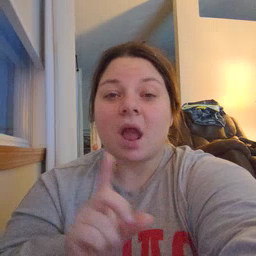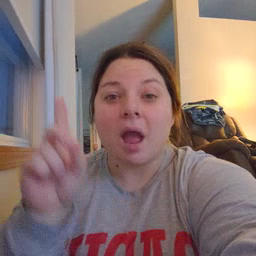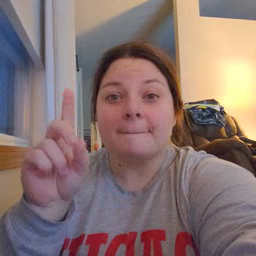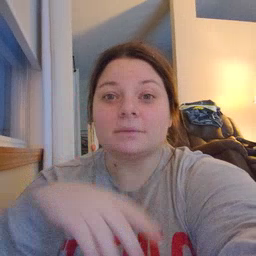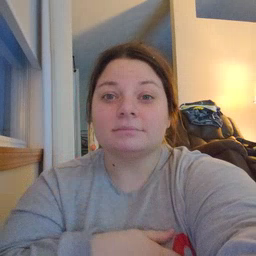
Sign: up